Interaction volume radius: 10 \u00c5
Interaction volume height: 20 \u00c5
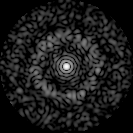
Disorder parameter: 0.8365